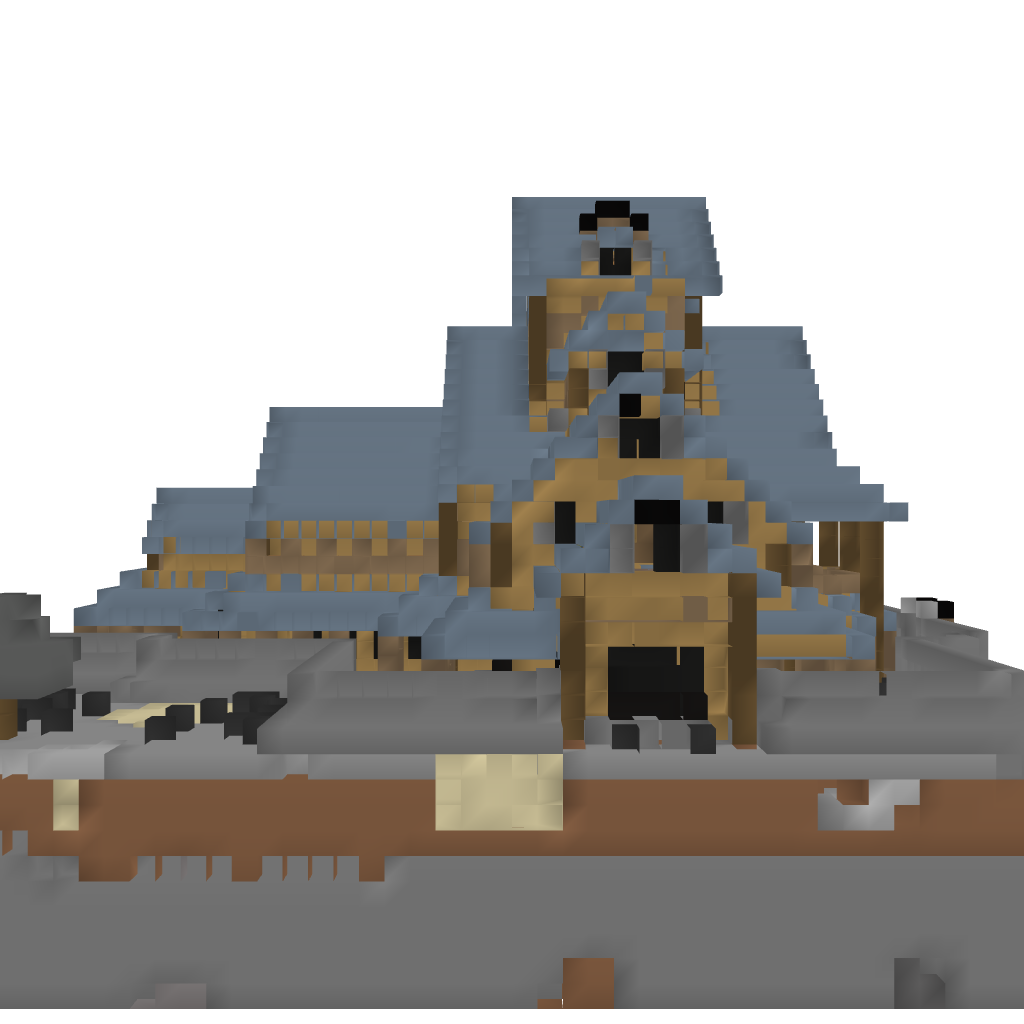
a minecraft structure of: Bighouse [Medieval]